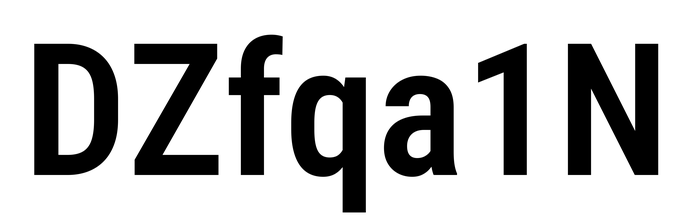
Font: Roboto_Condensed_SemiBold